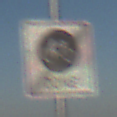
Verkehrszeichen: EndeFahrradzone
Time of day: MorningAfternoon
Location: Outdoor (Nature)
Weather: Clear
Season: Winter
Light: Natural